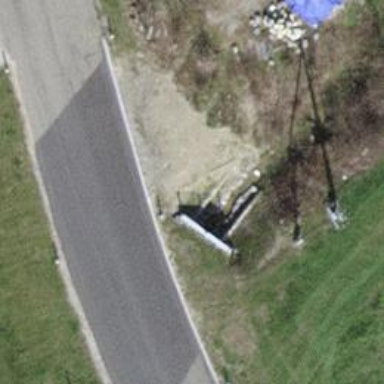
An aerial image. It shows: There is tunnel.